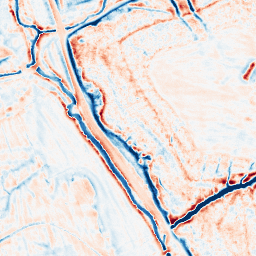
Category: edge_preserving
Decomposition family: bilateral
Decomposition parameters: d: 15
sigma_color: 150
sigma_space: 75
Upsampling method: bicubic_3x
Upsampling parameters: scale: 3
Upsampling scale: 3